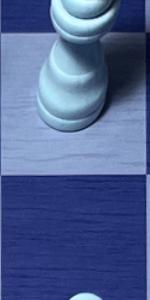
Label: Empty